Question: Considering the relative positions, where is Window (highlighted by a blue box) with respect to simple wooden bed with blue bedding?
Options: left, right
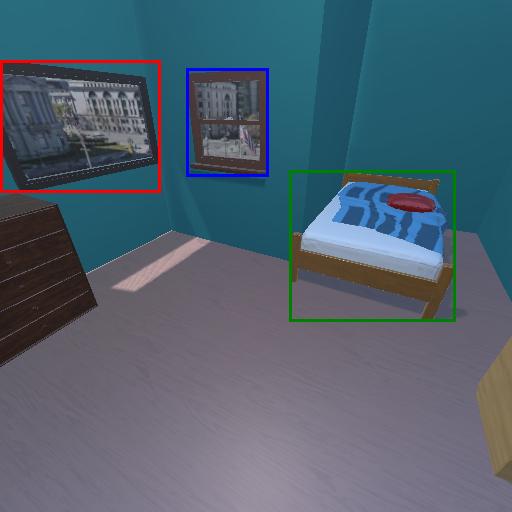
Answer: left